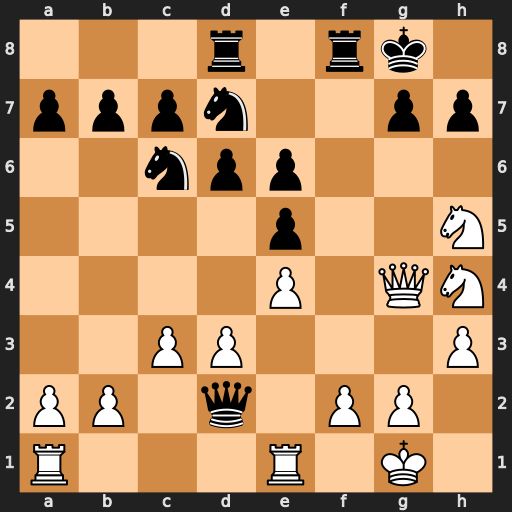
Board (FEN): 3r1rk1/pppn2pp/2npp3/4p2N/4P1QN/2PP3P/PP1q1PP1/R3R1K1
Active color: w
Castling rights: -
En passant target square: -
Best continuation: Qxg7#